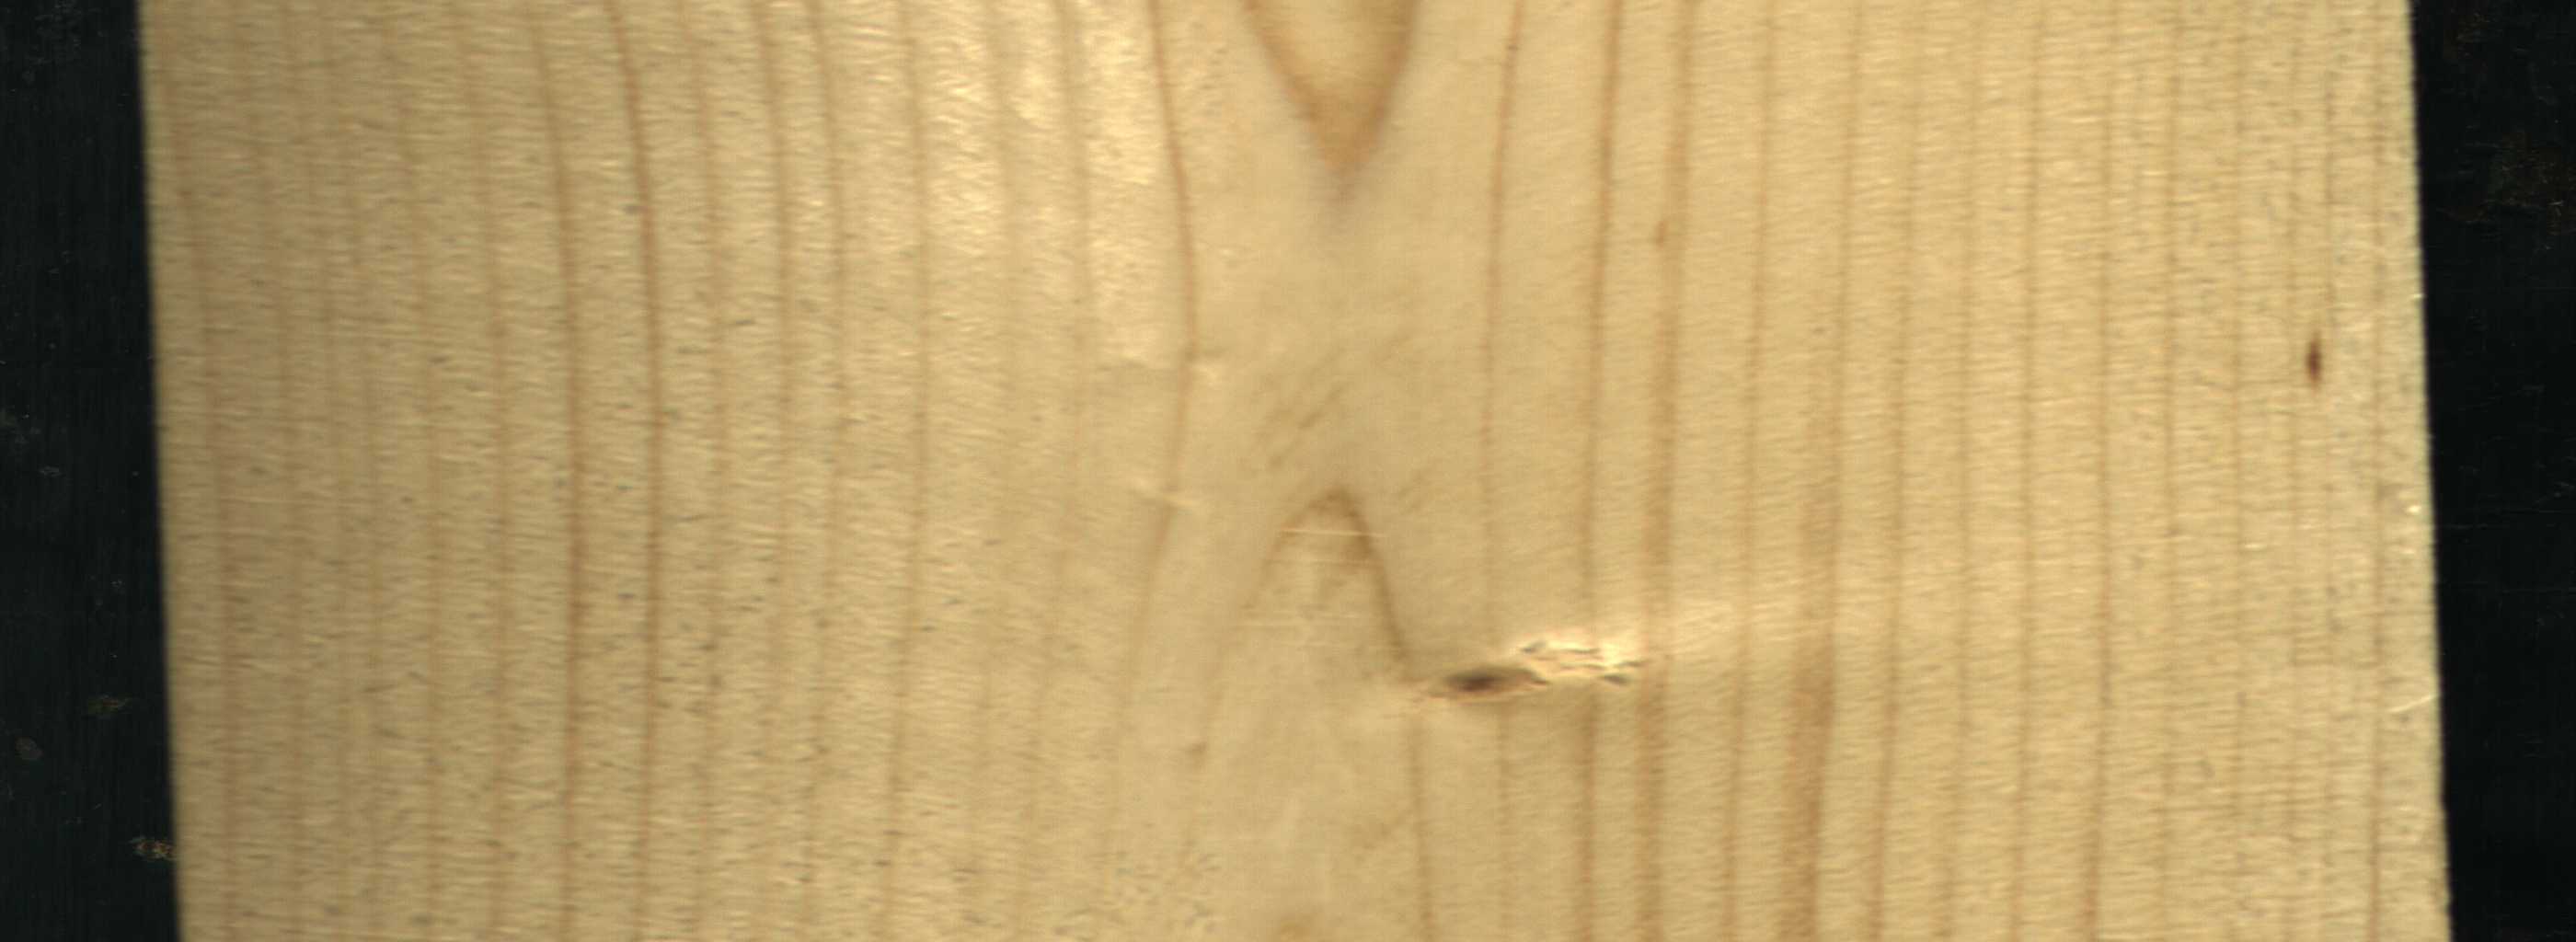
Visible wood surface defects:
Live_Knot